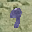
Label: 9